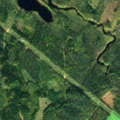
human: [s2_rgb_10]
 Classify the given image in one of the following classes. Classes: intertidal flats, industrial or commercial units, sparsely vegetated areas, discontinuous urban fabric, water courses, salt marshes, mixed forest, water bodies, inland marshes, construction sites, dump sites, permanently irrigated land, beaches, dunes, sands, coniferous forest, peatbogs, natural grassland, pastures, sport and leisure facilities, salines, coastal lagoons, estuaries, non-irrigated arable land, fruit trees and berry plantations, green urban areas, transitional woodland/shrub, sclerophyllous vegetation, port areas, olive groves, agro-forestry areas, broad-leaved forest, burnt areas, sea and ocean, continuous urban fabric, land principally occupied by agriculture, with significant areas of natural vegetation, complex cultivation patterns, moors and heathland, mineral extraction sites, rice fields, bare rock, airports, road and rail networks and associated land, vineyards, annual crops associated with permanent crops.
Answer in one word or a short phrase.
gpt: non-irrigated arable land, coniferous forest, mixed forest, water bodies